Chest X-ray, AP view. Patient: 63 years old, sex M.
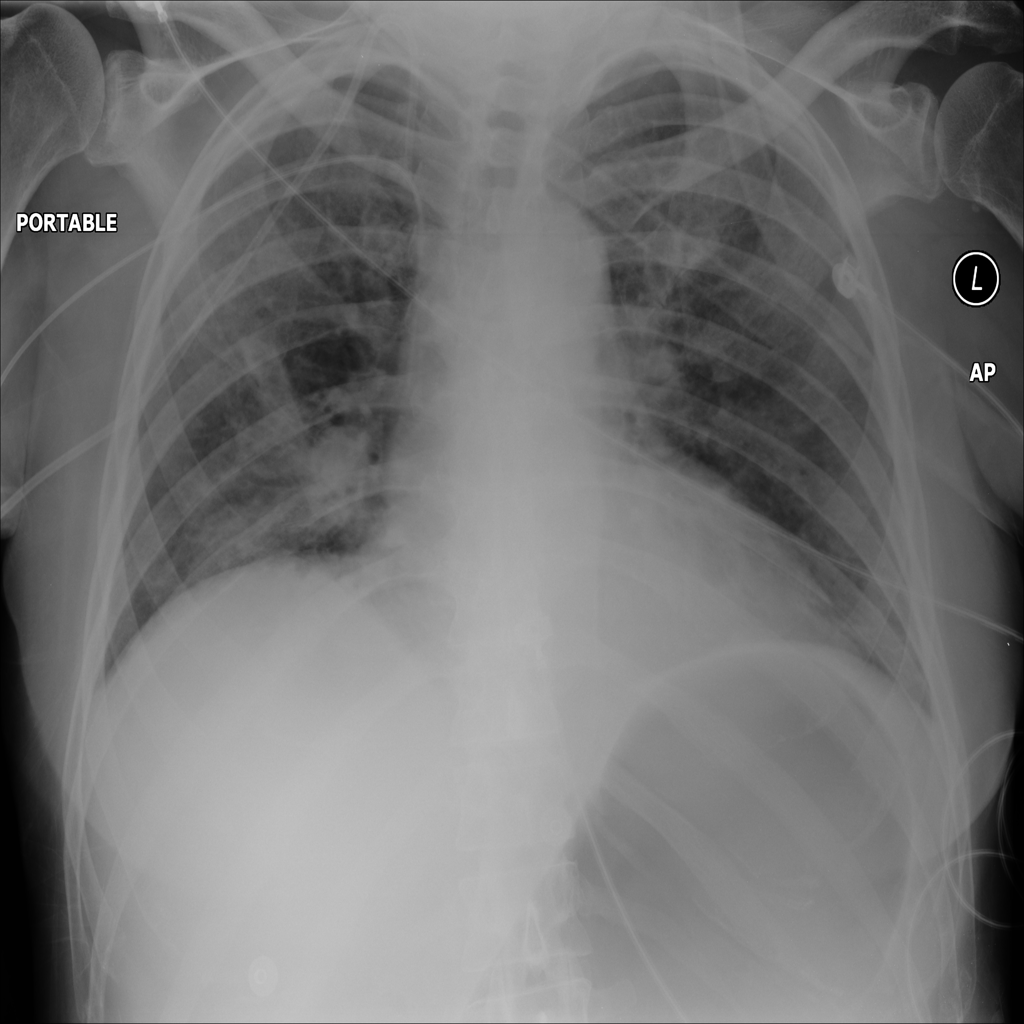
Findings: Infiltration